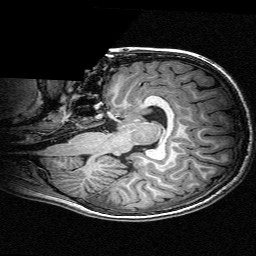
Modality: T1w
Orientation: sagittal
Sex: female
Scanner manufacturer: siemens
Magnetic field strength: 3 T
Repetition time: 2.3 s
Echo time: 0.00336 s